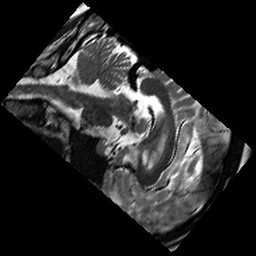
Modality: T2w
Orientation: sagittal